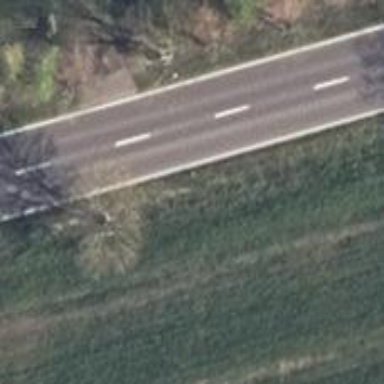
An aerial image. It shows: Primary road with asphalt surface.